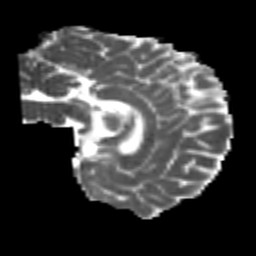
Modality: MD
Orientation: sagittal
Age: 23
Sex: male
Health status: healthy
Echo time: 0.074 s